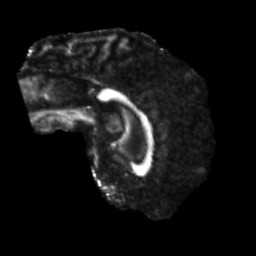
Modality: FA
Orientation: sagittal
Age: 56
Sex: male
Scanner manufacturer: siemens
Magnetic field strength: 3 T
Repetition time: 5.25 s
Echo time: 0.08 s